Question: I am throwing an exception in a controller like this
'''
throw new Exception("Could not save user. Error: " . $user->getError());
'''
But the layout of the html that displays the message is not relevant with the layout of my website. So I need to put my hands and change the html of that layout.

How?
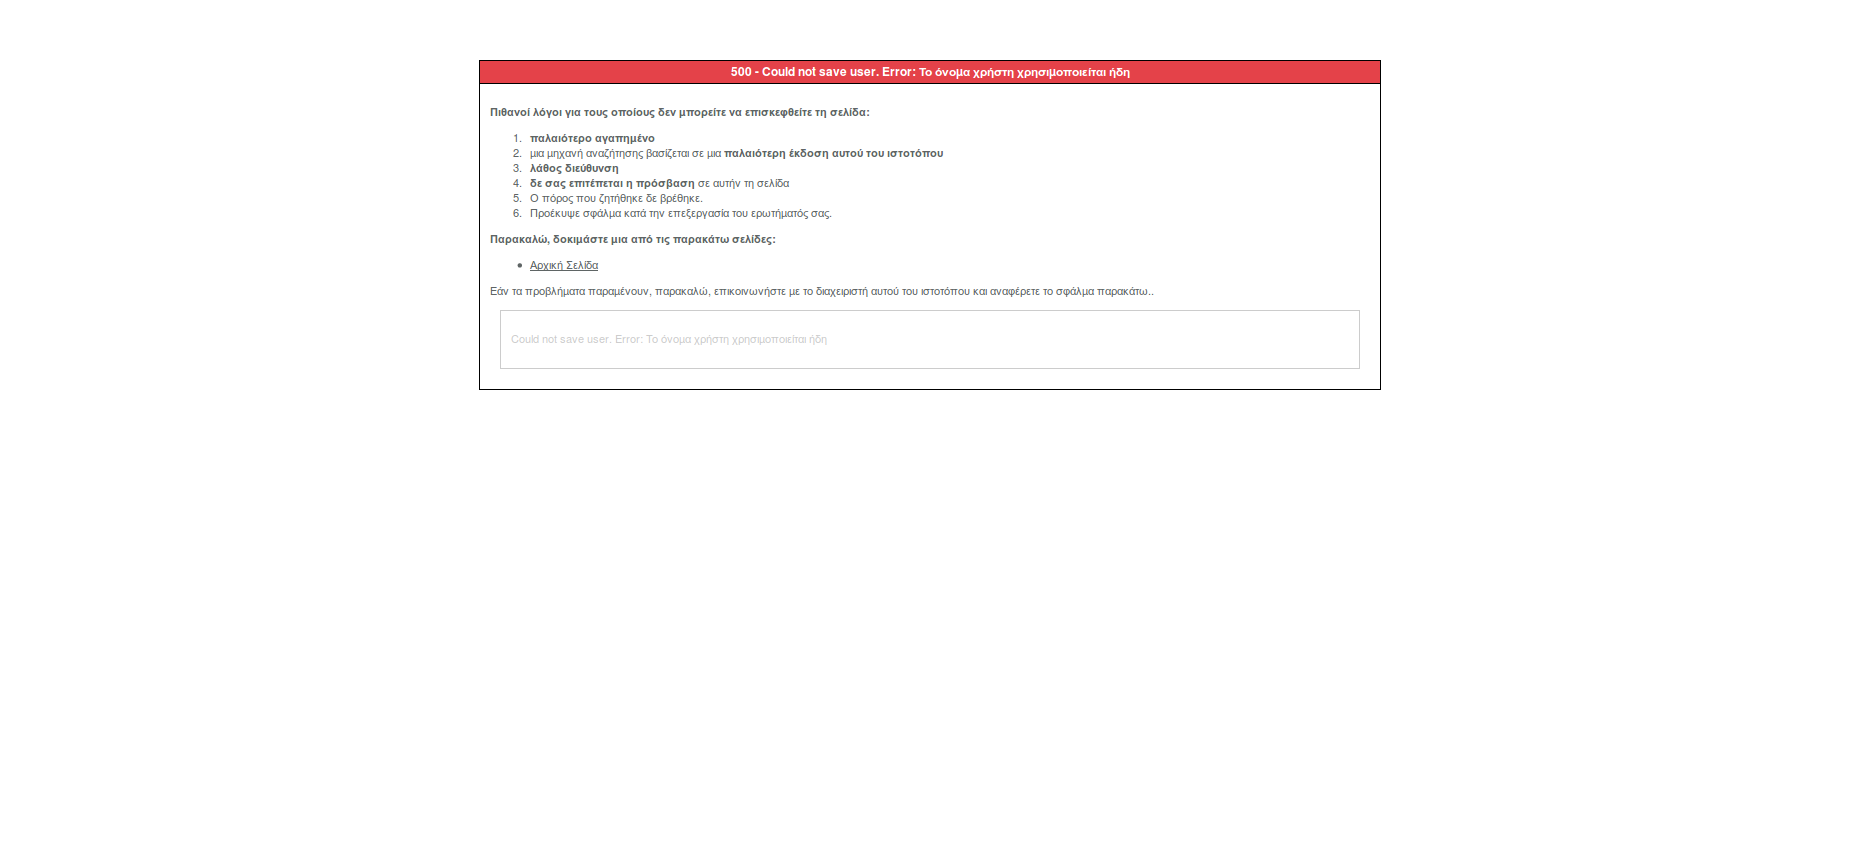
Answer: Read this: <URL>
This is: Put an error.php into /templates/your_template/error.php and style it to your wishes.